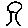
Label: tree